Question: I am using a repeated grid, as follows:

Is it possible to disable the options in the red square, and only keep the button in the green square for users to add new items.
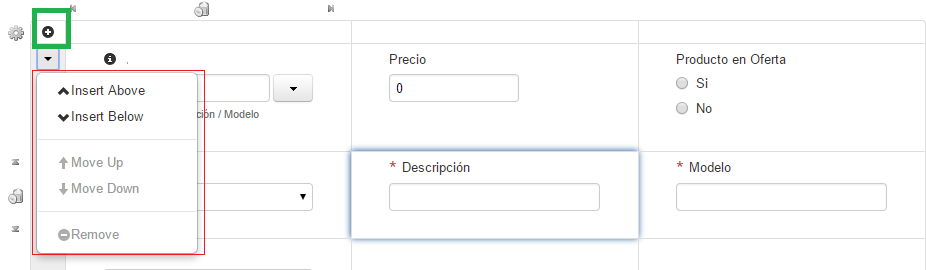
Answer: You could either:
- <URL>